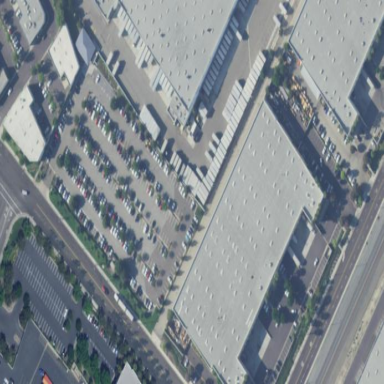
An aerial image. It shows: Warehouse building.